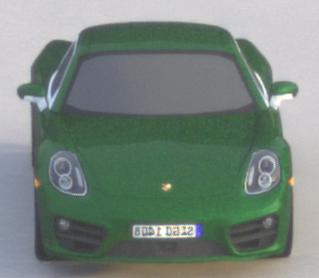
Make: Porsche
Model: Cayman
Detailed model: Cayman (981C)
Model produced from: 2013/03
Model produced until: 2014/04
Doors: 2
Color: green
Road condition: dry road
Daytime: sunrise or sunset
Contrast: low contrast